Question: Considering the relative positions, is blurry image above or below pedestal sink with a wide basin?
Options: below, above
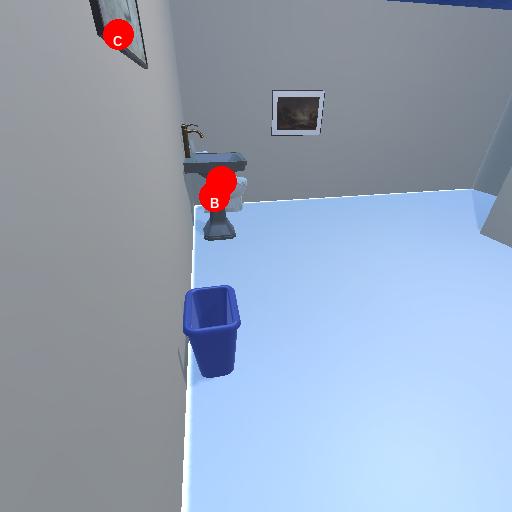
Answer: below